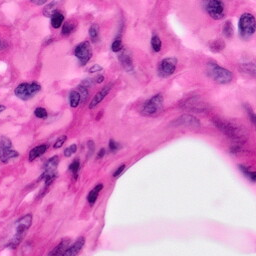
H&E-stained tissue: Pancreatic